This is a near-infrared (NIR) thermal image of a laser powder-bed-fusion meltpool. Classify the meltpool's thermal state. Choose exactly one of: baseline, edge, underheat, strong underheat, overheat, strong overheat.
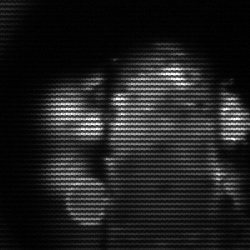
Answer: strong underheat